Field crop: maize
Growth stage: 2
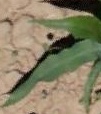
Species: maize